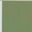
Piece: xx